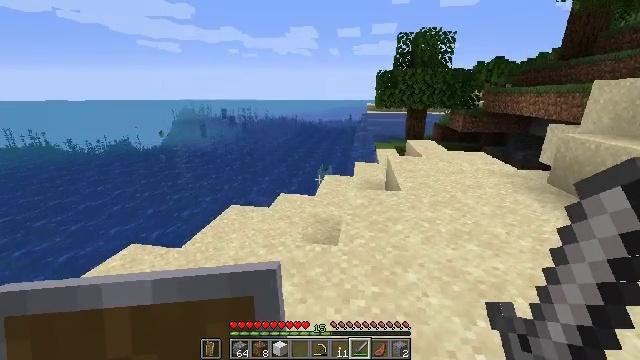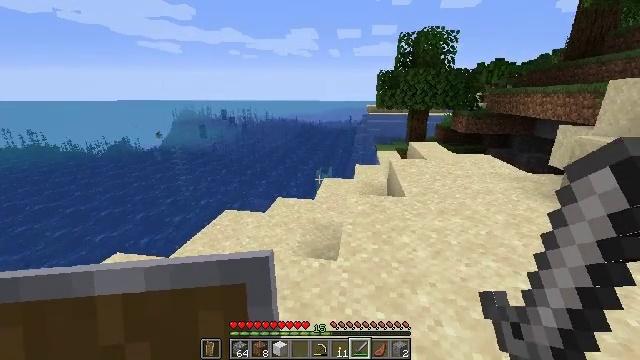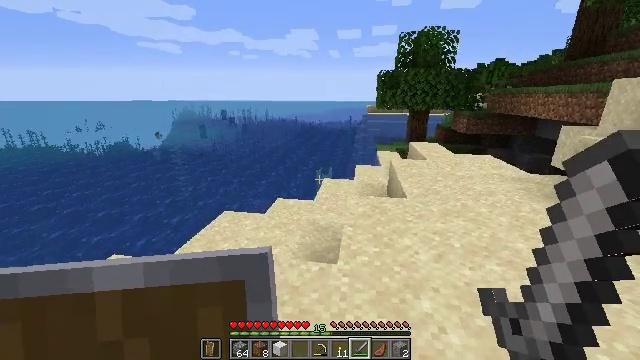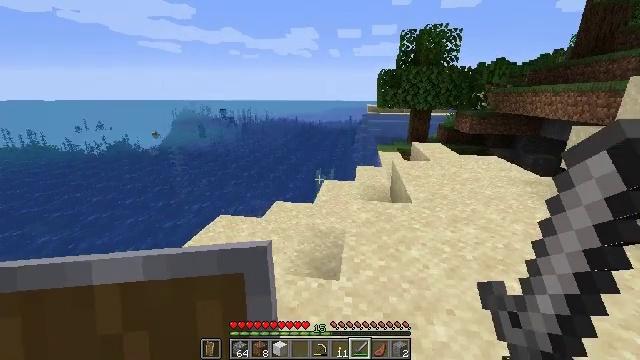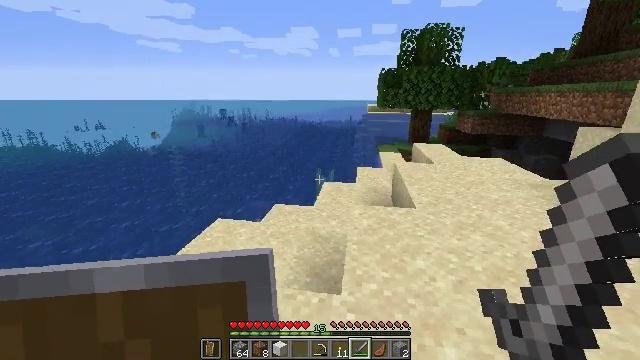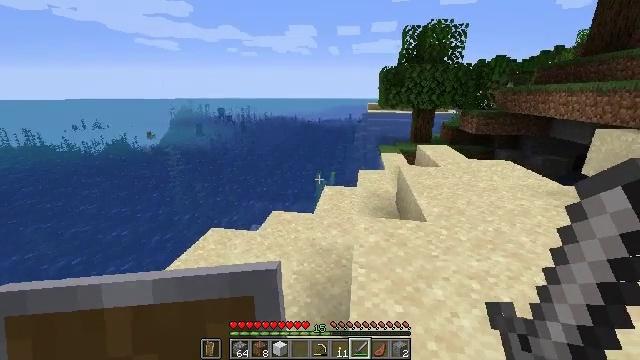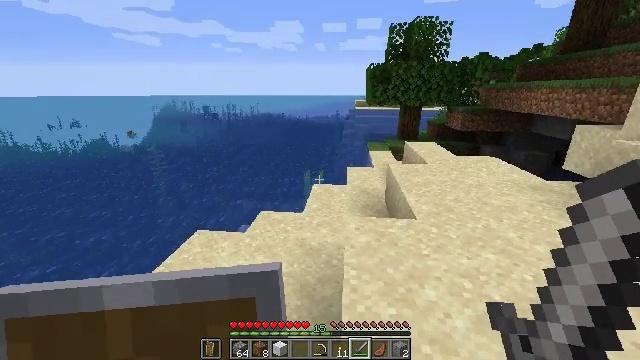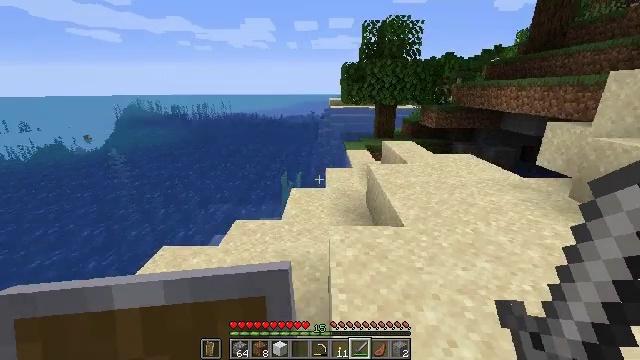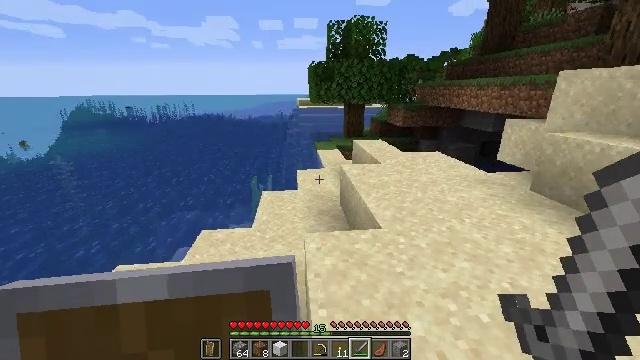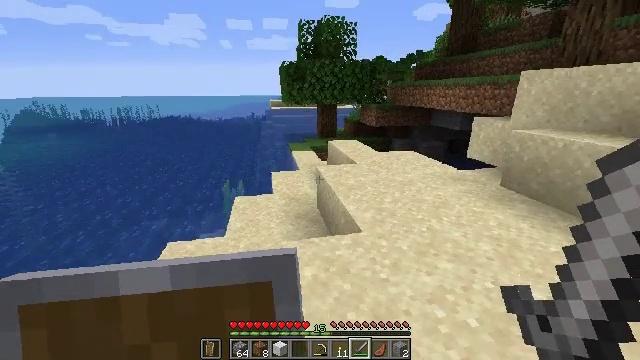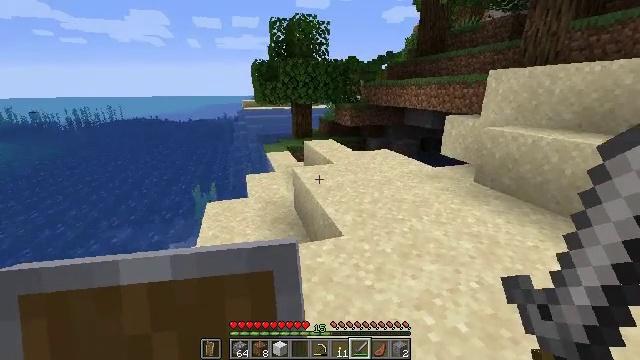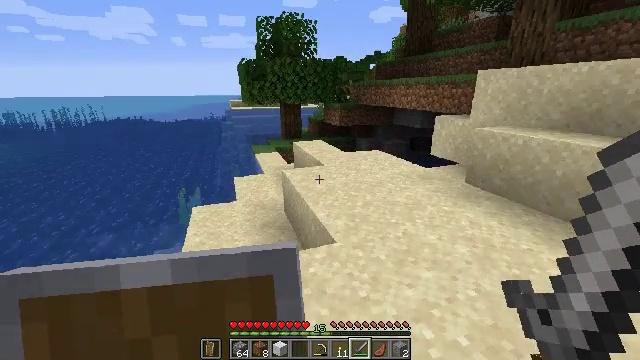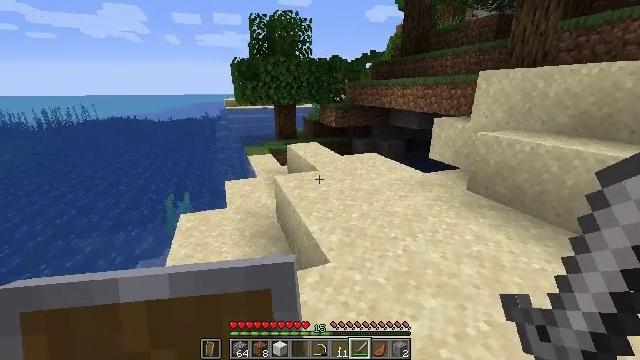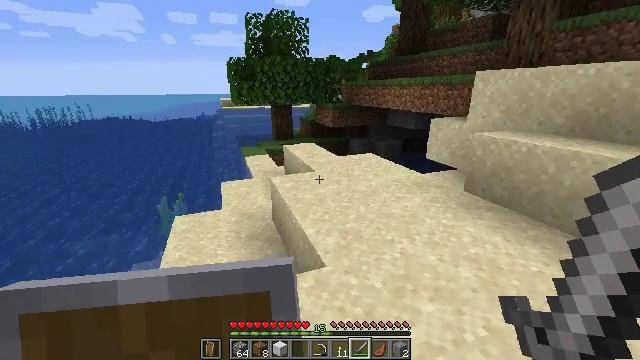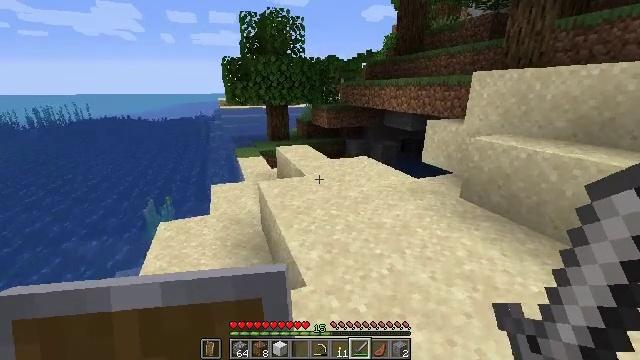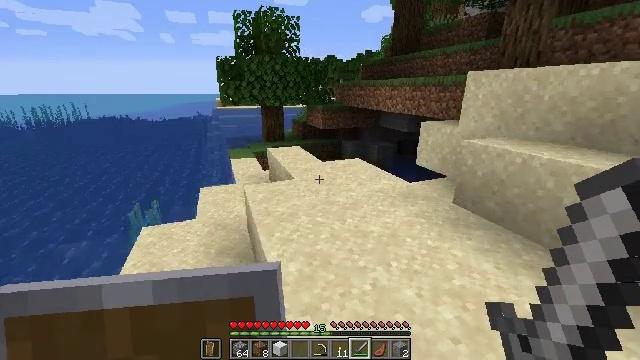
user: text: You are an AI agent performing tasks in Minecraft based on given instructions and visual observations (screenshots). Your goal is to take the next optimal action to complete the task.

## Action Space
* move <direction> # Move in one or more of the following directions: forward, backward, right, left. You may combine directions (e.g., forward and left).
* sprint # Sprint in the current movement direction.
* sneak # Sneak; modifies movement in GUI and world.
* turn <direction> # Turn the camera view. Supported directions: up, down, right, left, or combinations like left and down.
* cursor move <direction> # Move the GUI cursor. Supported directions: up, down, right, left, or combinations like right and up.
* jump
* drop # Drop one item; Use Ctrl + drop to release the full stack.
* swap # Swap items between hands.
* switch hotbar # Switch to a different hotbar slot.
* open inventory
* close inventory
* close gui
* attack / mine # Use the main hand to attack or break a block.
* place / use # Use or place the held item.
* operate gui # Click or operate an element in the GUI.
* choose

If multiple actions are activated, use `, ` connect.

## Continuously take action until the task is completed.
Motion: motion action
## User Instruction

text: Hunt a tropical fish.
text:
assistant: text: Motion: move forward
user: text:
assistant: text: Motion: move forward
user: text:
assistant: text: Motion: move forward
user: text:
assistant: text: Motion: move forward
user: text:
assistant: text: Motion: move forward
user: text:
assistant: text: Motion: move forward, turn right
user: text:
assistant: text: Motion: move forward, turn right
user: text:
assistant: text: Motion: move forward, turn right
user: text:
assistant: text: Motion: move forward, turn right
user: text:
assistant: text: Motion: move forward, turn right
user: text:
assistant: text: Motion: move forward, turn right
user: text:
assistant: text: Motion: move forward and move right
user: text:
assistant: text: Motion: move forward and move right
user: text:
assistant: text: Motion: move forward and move right
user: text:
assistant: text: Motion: move forward and move right
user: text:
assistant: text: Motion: move forward and move right
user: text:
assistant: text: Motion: move forward
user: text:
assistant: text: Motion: move forward
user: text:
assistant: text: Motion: move forward
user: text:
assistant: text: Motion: move forward
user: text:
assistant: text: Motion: move forward
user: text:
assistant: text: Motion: move forward
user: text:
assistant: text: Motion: move forward
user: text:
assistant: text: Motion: move forward
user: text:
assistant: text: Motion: move forward
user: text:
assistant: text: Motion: move forward
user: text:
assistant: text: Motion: move forward and move left
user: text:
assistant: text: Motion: move forward and move left, turn right
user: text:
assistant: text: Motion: move forward and move left, turn right
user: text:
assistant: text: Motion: move forward and move left, turn right